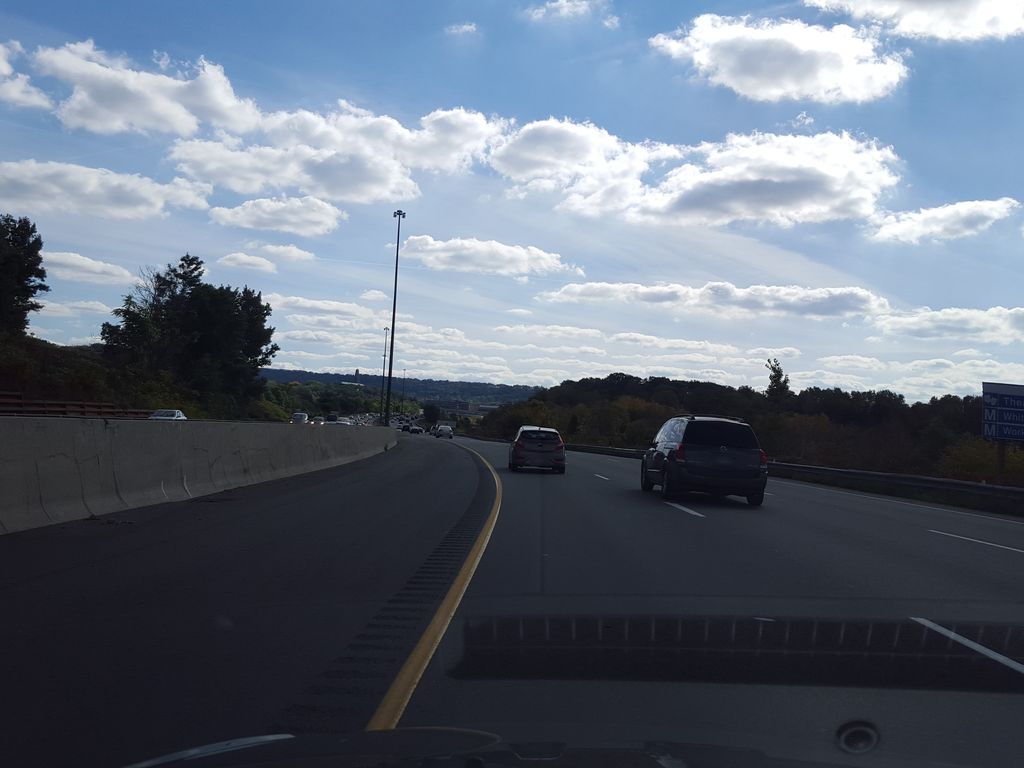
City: hamilton